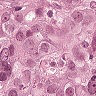
Metastatic tissue present: yes